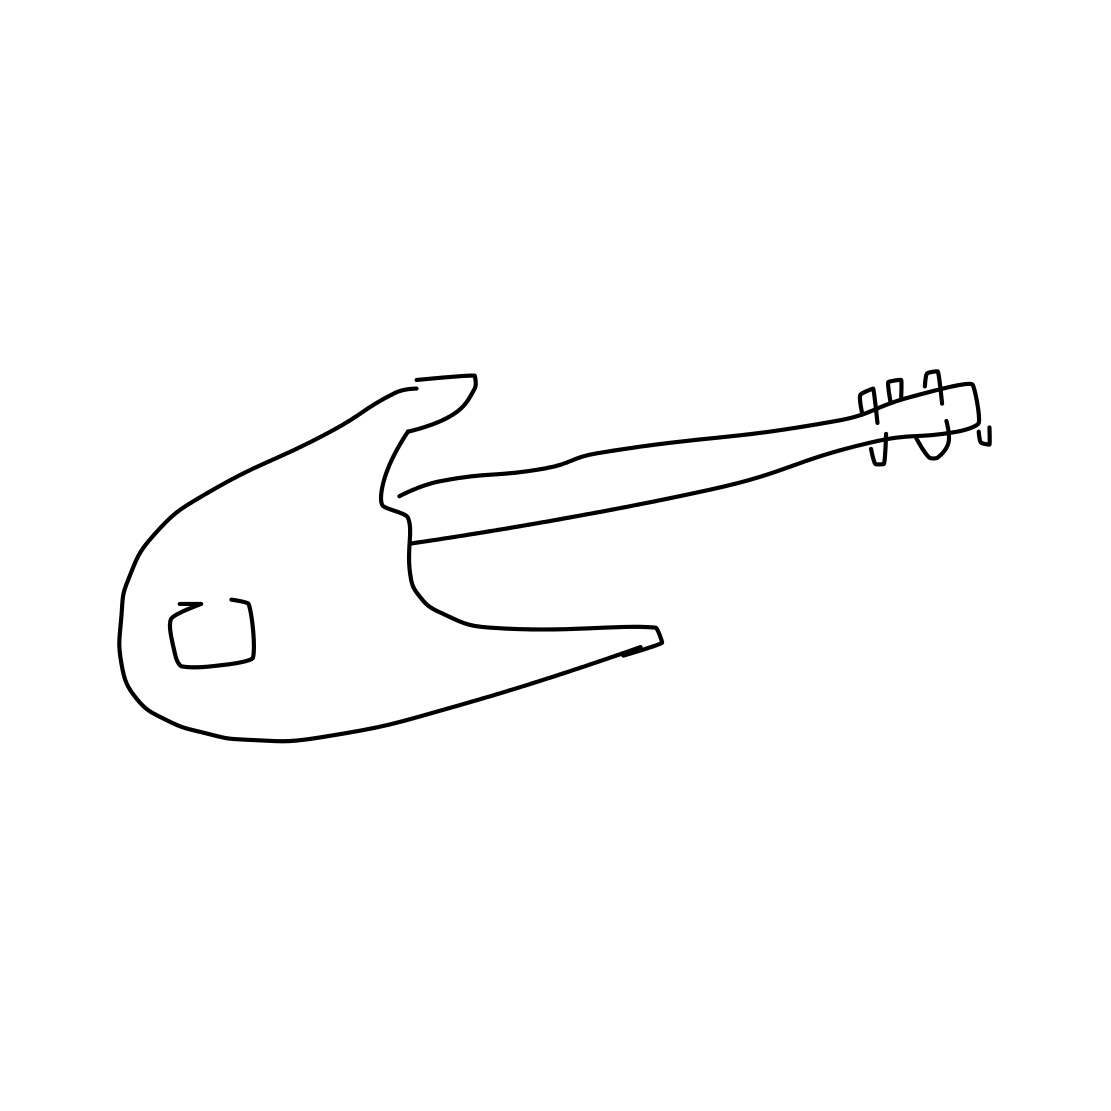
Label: guitar